Interaction volume radius: 5 \u00c5
Interaction volume height: 15 \u00c5
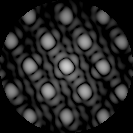
Disorder parameter: 0.08407